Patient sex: M
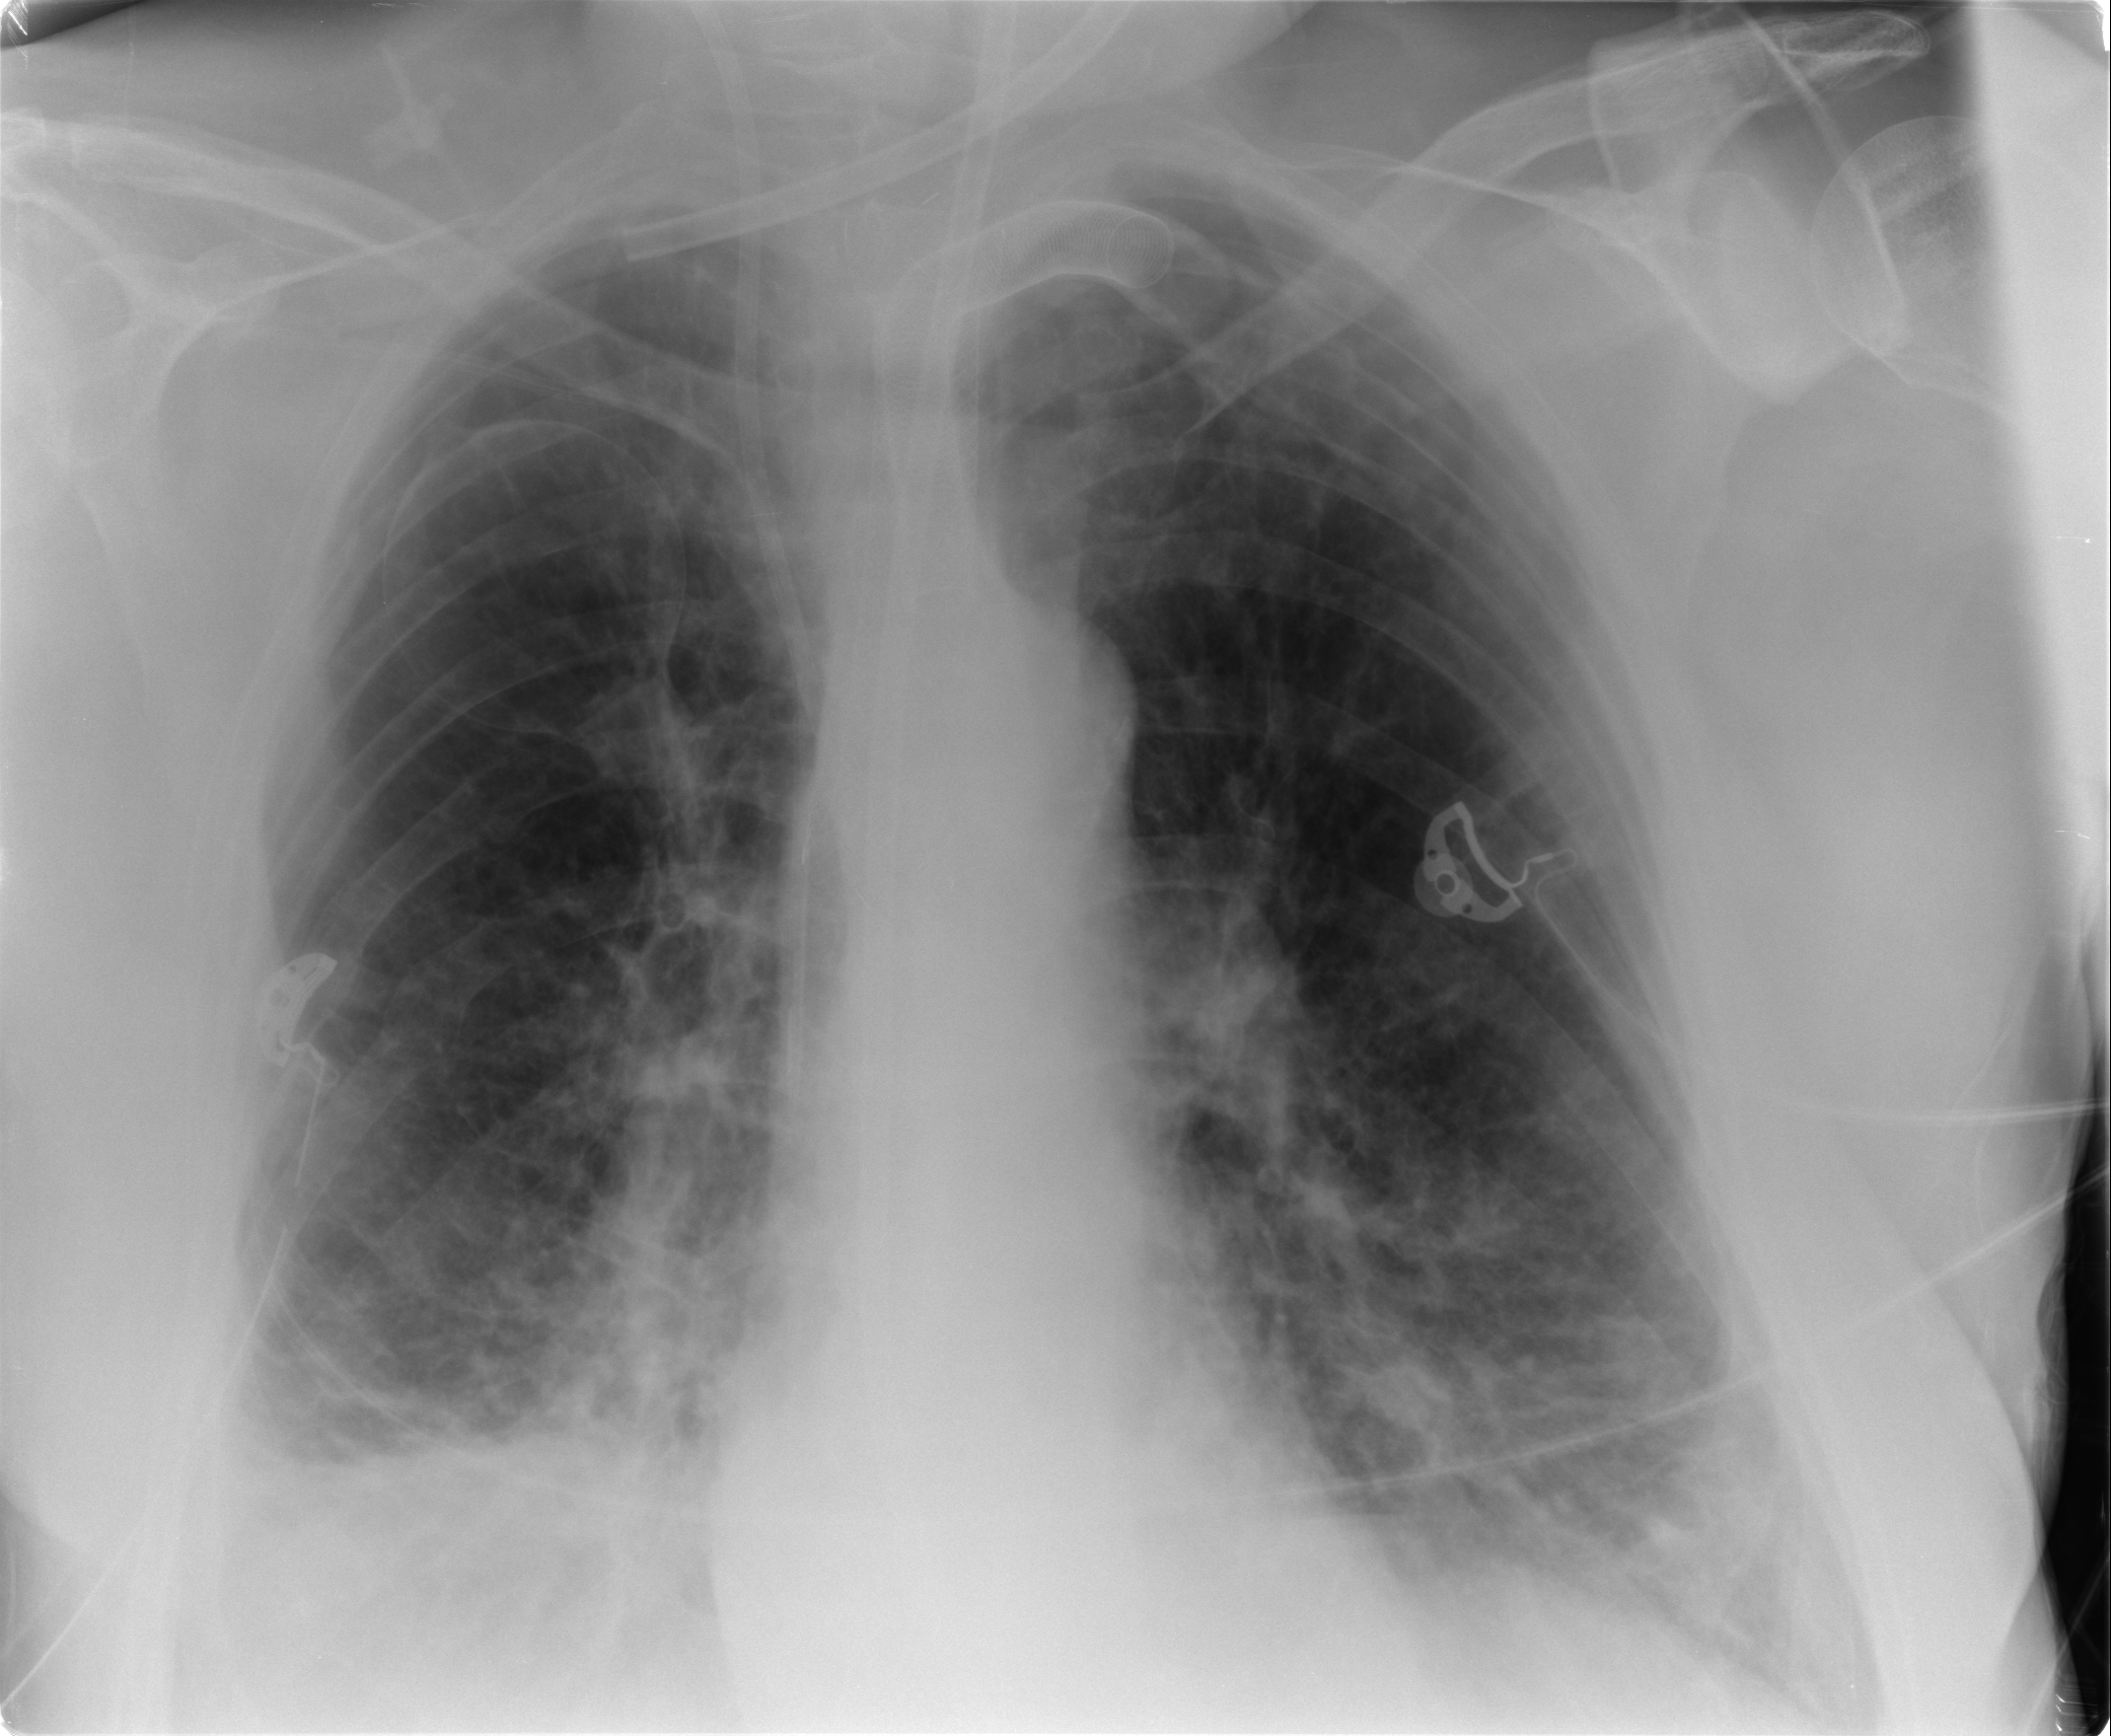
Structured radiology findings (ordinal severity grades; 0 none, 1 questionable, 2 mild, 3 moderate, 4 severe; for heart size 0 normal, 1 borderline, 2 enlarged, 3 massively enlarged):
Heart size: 0
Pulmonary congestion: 0
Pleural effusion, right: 2
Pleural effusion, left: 0
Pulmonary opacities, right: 2
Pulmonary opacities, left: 2
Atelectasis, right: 2
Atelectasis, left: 1